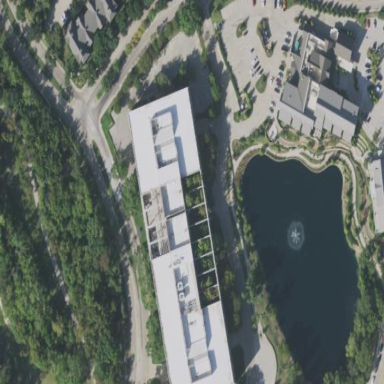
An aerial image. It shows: Office building.